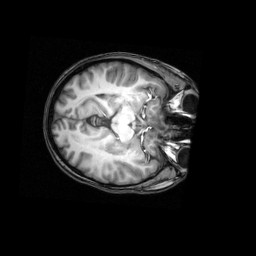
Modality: T1w
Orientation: axial
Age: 21
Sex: female
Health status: healthy
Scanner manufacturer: philips
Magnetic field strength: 3 T
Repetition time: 0.008 s
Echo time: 0.0037 s